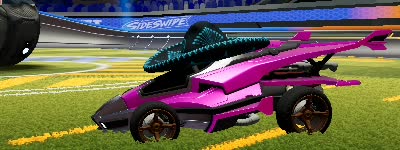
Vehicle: aftershock